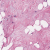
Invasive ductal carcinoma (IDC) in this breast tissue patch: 0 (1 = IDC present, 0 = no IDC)